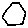
Label: hexagon